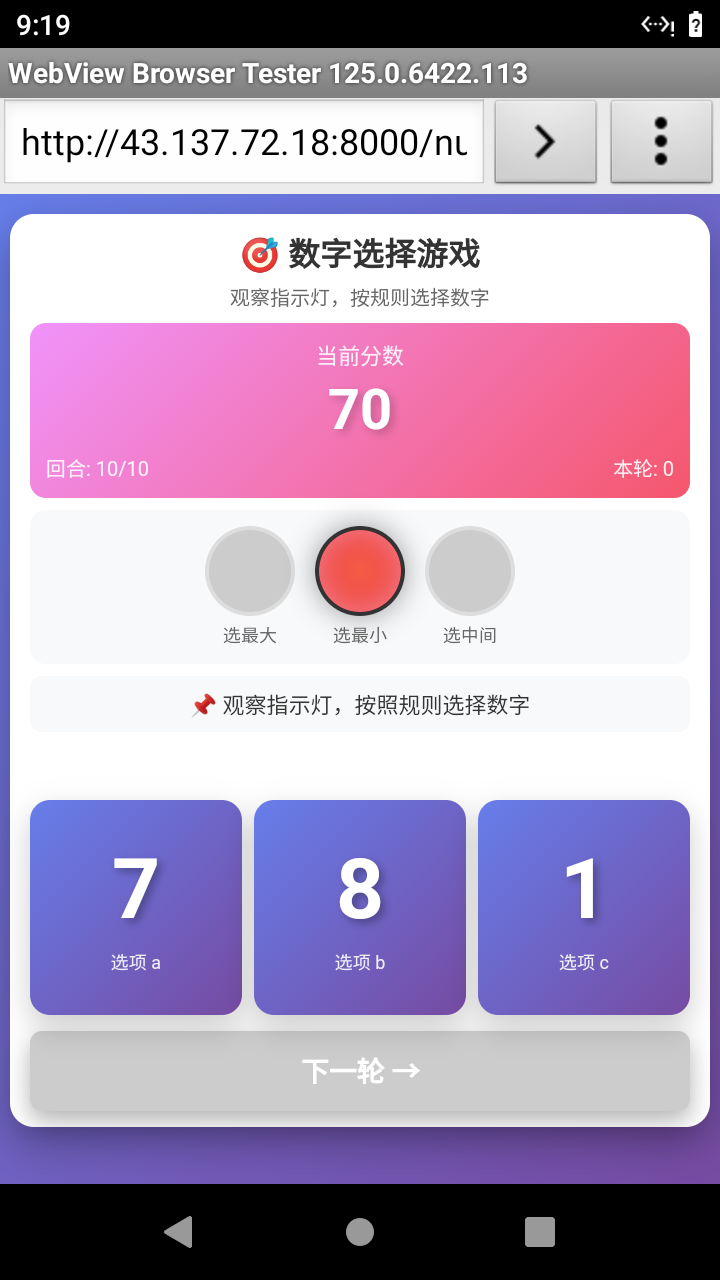

Select the correct number based on the traffic light color.
Answer: 2